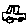
Label: car